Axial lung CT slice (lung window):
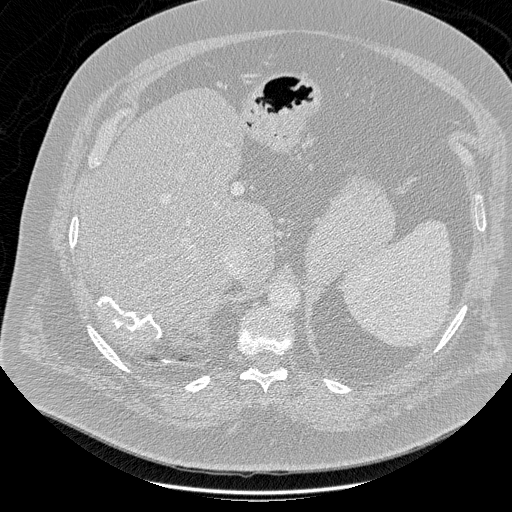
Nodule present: no